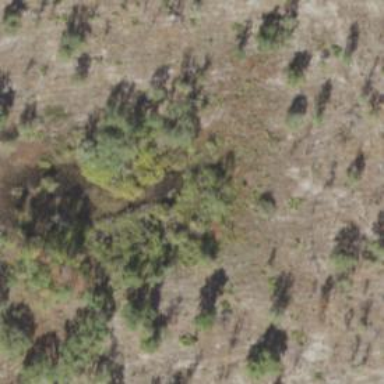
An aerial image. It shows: Swamp in wetland area.